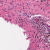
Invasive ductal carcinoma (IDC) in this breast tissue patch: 0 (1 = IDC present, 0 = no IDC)